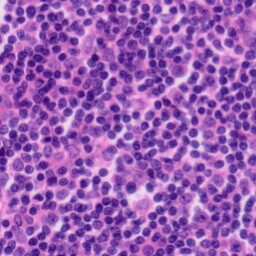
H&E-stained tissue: Tonsil